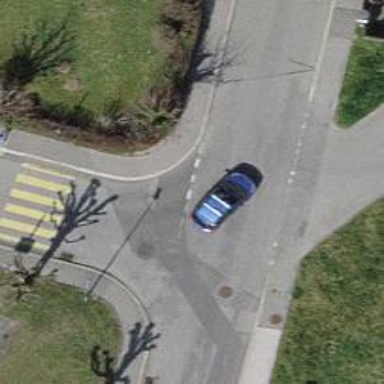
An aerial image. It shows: Residential road with asphalt surface. There are sidewalks on both sides of the road.